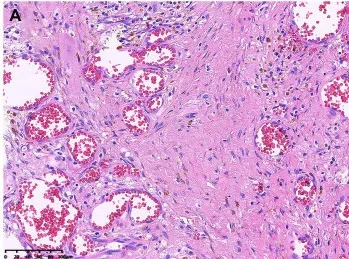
Histopathological and immunohistochemical images. Hematoxylin-eosin (HE) staining (magnification x 200) revealed irregular vascular channels and hyperplasia of atypical cells arranged in a diffuse sheet-like growth pattern (A).
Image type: pathology (h&e)